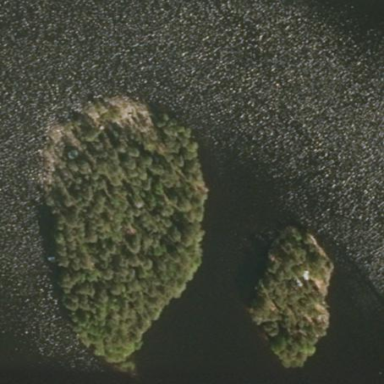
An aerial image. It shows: Image showing island.